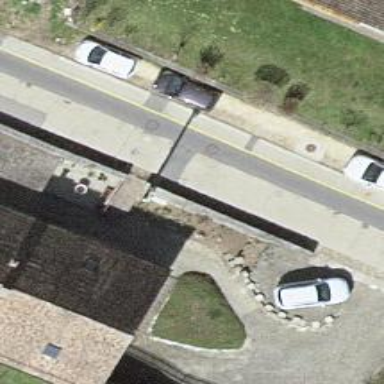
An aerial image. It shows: Set of steps on the road.